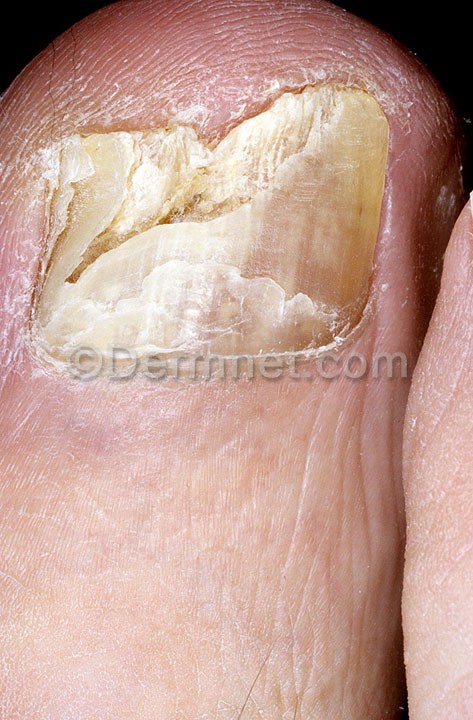
Disease: Nail Fungus and other Nail Disease